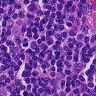
Metastatic tissue present: no